Question: I am developing (learning to build :) a game with 'andengine GLES2'.
I am using , and I override the 'setContent' view to place my admob ad.Everything works fine except the resolution policy. is the one I am using along with 'CAMERA_WIDTH = 800; and CAMERA_HEIGHT = 480;'
The issue is that whenever overridden, the 'onsetContentView' scene is not getting aligned to the center and margins are displayed only on the bottom and not on both: top and bottom. Same will happen when horizontally aligned: the margin will be displayed only at right side, not on both sides. How can i correct this? I am giving my code below:
'''
@Override
protected void onSetContentView() {
System.out.println("Content setting");
this.mRenderSurfaceView = new RenderSurfaceView(this);
final LayoutParams layoutParams = new LayoutParams(
android.view.ViewGroup.LayoutParams.MATCH_PARENT,
android.view.ViewGroup.LayoutParams.MATCH_PARENT);
layoutParams.gravity = Gravity.LEFT ;
final android.widget.FrameLayout.LayoutParams surfaceViewLayoutParams = new FrameLayout.LayoutParams(
layoutParams);
adView = new AdView(this, AdSize.BANNER, "xxxxxxxxxxxxx");
final FrameLayout.LayoutParams adViewLayoutParams = new FrameLayout.LayoutParams(
FrameLayout.LayoutParams.WRAP_CONTENT,
FrameLayout.LayoutParams.WRAP_CONTENT, Gravity.LEFT
);
final FrameLayout frameLayout = new FrameLayout(this);
final FrameLayout.LayoutParams frameLayoutLayoutParams = new FrameLayout.LayoutParams(
FrameLayout.LayoutParams.FILL_PARENT,
FrameLayout.LayoutParams.FILL_PARENT,Gravity.CENTER);
frameLayout.addView(this.mRenderSurfaceView, surfaceViewLayoutParams);
frameLayout.addView(adView, adViewLayoutParams);
this.setContentView(frameLayout, frameLayoutLayoutParams);
this.mRenderSurfaceView.setRenderer(this.mEngine, this);
}
'''
here is the image what i get you can see the white margin below the scene if you select the image ( its not get into attention due to stack overflow also had white background )

any suggestions will be very help full to me
How Can i solve this Isuue Please help me
Thanks to all,
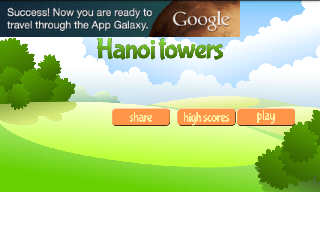
Answer: FIXED:
After a game with the layouts I am able to fix this.
Now my surface view get aligned to center and the ad displays in a desired way.
Here is my code
'''
@Override
protected void onSetContentView() {
final RelativeLayout relativeLayout = new RelativeLayout(this);
final FrameLayout.LayoutParams relativeLayoutLayoutParams = new FrameLayout.LayoutParams(
RelativeLayout.LayoutParams.FILL_PARENT, RelativeLayout.LayoutParams.FILL_PARENT);
this.mRenderSurfaceView = new RenderSurfaceView(this);
this.mRenderSurfaceView.setRenderer(this.mEngine, this);
final android.widget.RelativeLayout.LayoutParams surfaceViewLayoutParams = new RelativeLayout.LayoutParams(BaseGameActivity.createSurfaceViewLayoutParams());
surfaceViewLayoutParams.addRule(RelativeLayout.CENTER_IN_PARENT);
relativeLayout.addView(this.mRenderSurfaceView, surfaceViewLayoutParams);
FrameLayout frameLayout = new FrameLayout(this);
adView = new AdView(this, AdSize.BANNER, "xxxxxxx");
adView.refreshDrawableState();
frameLayout.addView(adView);
relativeLayout.addView(frameLayout);
this.setContentView(relativeLayout, relativeLayoutLayoutParams);
}
'''